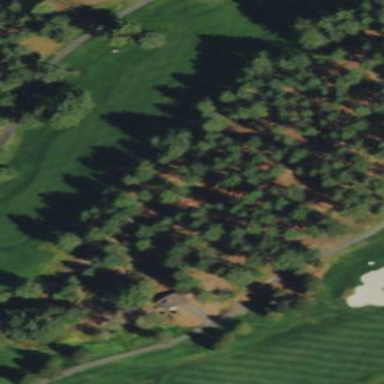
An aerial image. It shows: Rough area in golf course.